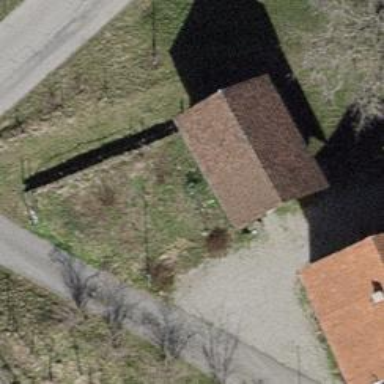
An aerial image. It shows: Hut.